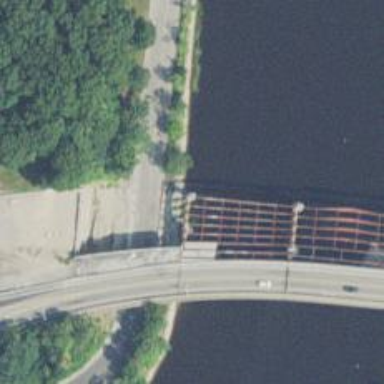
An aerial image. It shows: Bridge supported by piers.